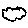
Label: cloud